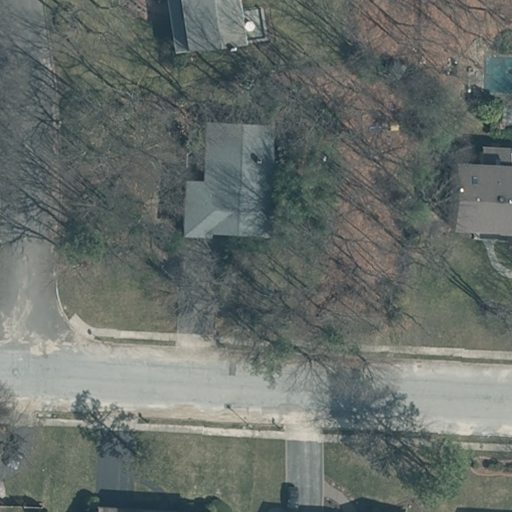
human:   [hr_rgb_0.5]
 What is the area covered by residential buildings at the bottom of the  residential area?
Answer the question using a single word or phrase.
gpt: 1804m2

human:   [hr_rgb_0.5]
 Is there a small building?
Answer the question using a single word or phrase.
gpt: yes

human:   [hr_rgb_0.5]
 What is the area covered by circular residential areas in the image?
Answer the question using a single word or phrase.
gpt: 0m2

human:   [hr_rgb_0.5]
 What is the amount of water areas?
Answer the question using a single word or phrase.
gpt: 0

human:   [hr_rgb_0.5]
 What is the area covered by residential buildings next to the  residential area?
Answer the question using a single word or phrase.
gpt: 1804m2

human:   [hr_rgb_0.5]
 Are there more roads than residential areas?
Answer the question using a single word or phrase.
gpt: yes

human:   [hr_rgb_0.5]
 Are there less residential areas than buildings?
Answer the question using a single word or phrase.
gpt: yes

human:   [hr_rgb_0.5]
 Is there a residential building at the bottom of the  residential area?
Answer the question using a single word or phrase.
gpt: yes

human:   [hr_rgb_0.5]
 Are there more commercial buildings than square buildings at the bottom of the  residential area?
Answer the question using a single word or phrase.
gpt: no

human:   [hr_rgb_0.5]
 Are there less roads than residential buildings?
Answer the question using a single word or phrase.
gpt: yes

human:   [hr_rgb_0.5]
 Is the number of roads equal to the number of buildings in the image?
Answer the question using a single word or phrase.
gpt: no

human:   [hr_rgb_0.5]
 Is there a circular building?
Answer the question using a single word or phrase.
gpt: no

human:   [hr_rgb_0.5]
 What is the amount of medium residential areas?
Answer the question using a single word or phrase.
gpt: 0

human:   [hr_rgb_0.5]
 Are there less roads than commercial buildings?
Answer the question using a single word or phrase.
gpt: no

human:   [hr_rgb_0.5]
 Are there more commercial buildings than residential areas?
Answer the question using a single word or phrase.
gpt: no

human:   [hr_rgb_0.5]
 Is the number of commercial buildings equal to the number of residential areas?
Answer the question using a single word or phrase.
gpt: no

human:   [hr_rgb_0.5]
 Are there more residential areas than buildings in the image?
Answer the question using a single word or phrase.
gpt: no

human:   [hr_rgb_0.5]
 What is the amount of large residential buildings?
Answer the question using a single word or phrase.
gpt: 1

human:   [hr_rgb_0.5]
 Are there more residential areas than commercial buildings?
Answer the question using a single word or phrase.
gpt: yes

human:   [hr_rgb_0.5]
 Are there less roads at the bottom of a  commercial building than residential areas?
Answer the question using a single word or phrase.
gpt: yes

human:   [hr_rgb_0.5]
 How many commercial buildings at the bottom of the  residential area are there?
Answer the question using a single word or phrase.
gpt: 0

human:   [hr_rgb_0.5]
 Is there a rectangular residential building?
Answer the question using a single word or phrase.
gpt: yes

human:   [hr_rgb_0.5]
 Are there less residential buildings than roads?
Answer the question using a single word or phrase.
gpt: no

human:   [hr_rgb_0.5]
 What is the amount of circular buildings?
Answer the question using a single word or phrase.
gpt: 0

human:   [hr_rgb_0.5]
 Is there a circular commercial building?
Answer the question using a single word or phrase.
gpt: no

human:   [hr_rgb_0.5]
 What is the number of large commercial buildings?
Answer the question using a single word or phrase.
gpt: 0

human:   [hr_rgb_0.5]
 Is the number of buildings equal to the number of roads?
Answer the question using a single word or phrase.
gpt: no

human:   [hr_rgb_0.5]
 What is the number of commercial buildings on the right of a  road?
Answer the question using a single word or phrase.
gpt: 0

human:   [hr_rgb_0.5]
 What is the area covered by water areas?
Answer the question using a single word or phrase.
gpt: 0m2

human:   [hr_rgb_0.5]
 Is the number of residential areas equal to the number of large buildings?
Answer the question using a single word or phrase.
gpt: yes

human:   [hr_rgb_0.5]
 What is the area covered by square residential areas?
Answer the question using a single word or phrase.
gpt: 0m2

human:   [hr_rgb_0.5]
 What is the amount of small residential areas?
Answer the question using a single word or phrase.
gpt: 0

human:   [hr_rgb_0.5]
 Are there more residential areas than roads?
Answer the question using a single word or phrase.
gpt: no

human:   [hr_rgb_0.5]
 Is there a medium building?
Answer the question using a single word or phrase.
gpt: yes

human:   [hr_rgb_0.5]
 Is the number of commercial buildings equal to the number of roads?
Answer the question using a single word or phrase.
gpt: no

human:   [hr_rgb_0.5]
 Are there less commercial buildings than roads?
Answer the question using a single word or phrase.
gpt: yes